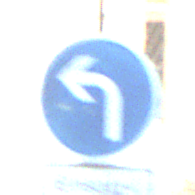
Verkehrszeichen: VorgeschriebeneFahrtrichtungLinks
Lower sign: BesondereFahrzeugeUndTransportgueter3
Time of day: MorningAfternoon
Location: Outdoor (Urban)
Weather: PartlyCloudy
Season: NotSpecified
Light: Natural